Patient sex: F
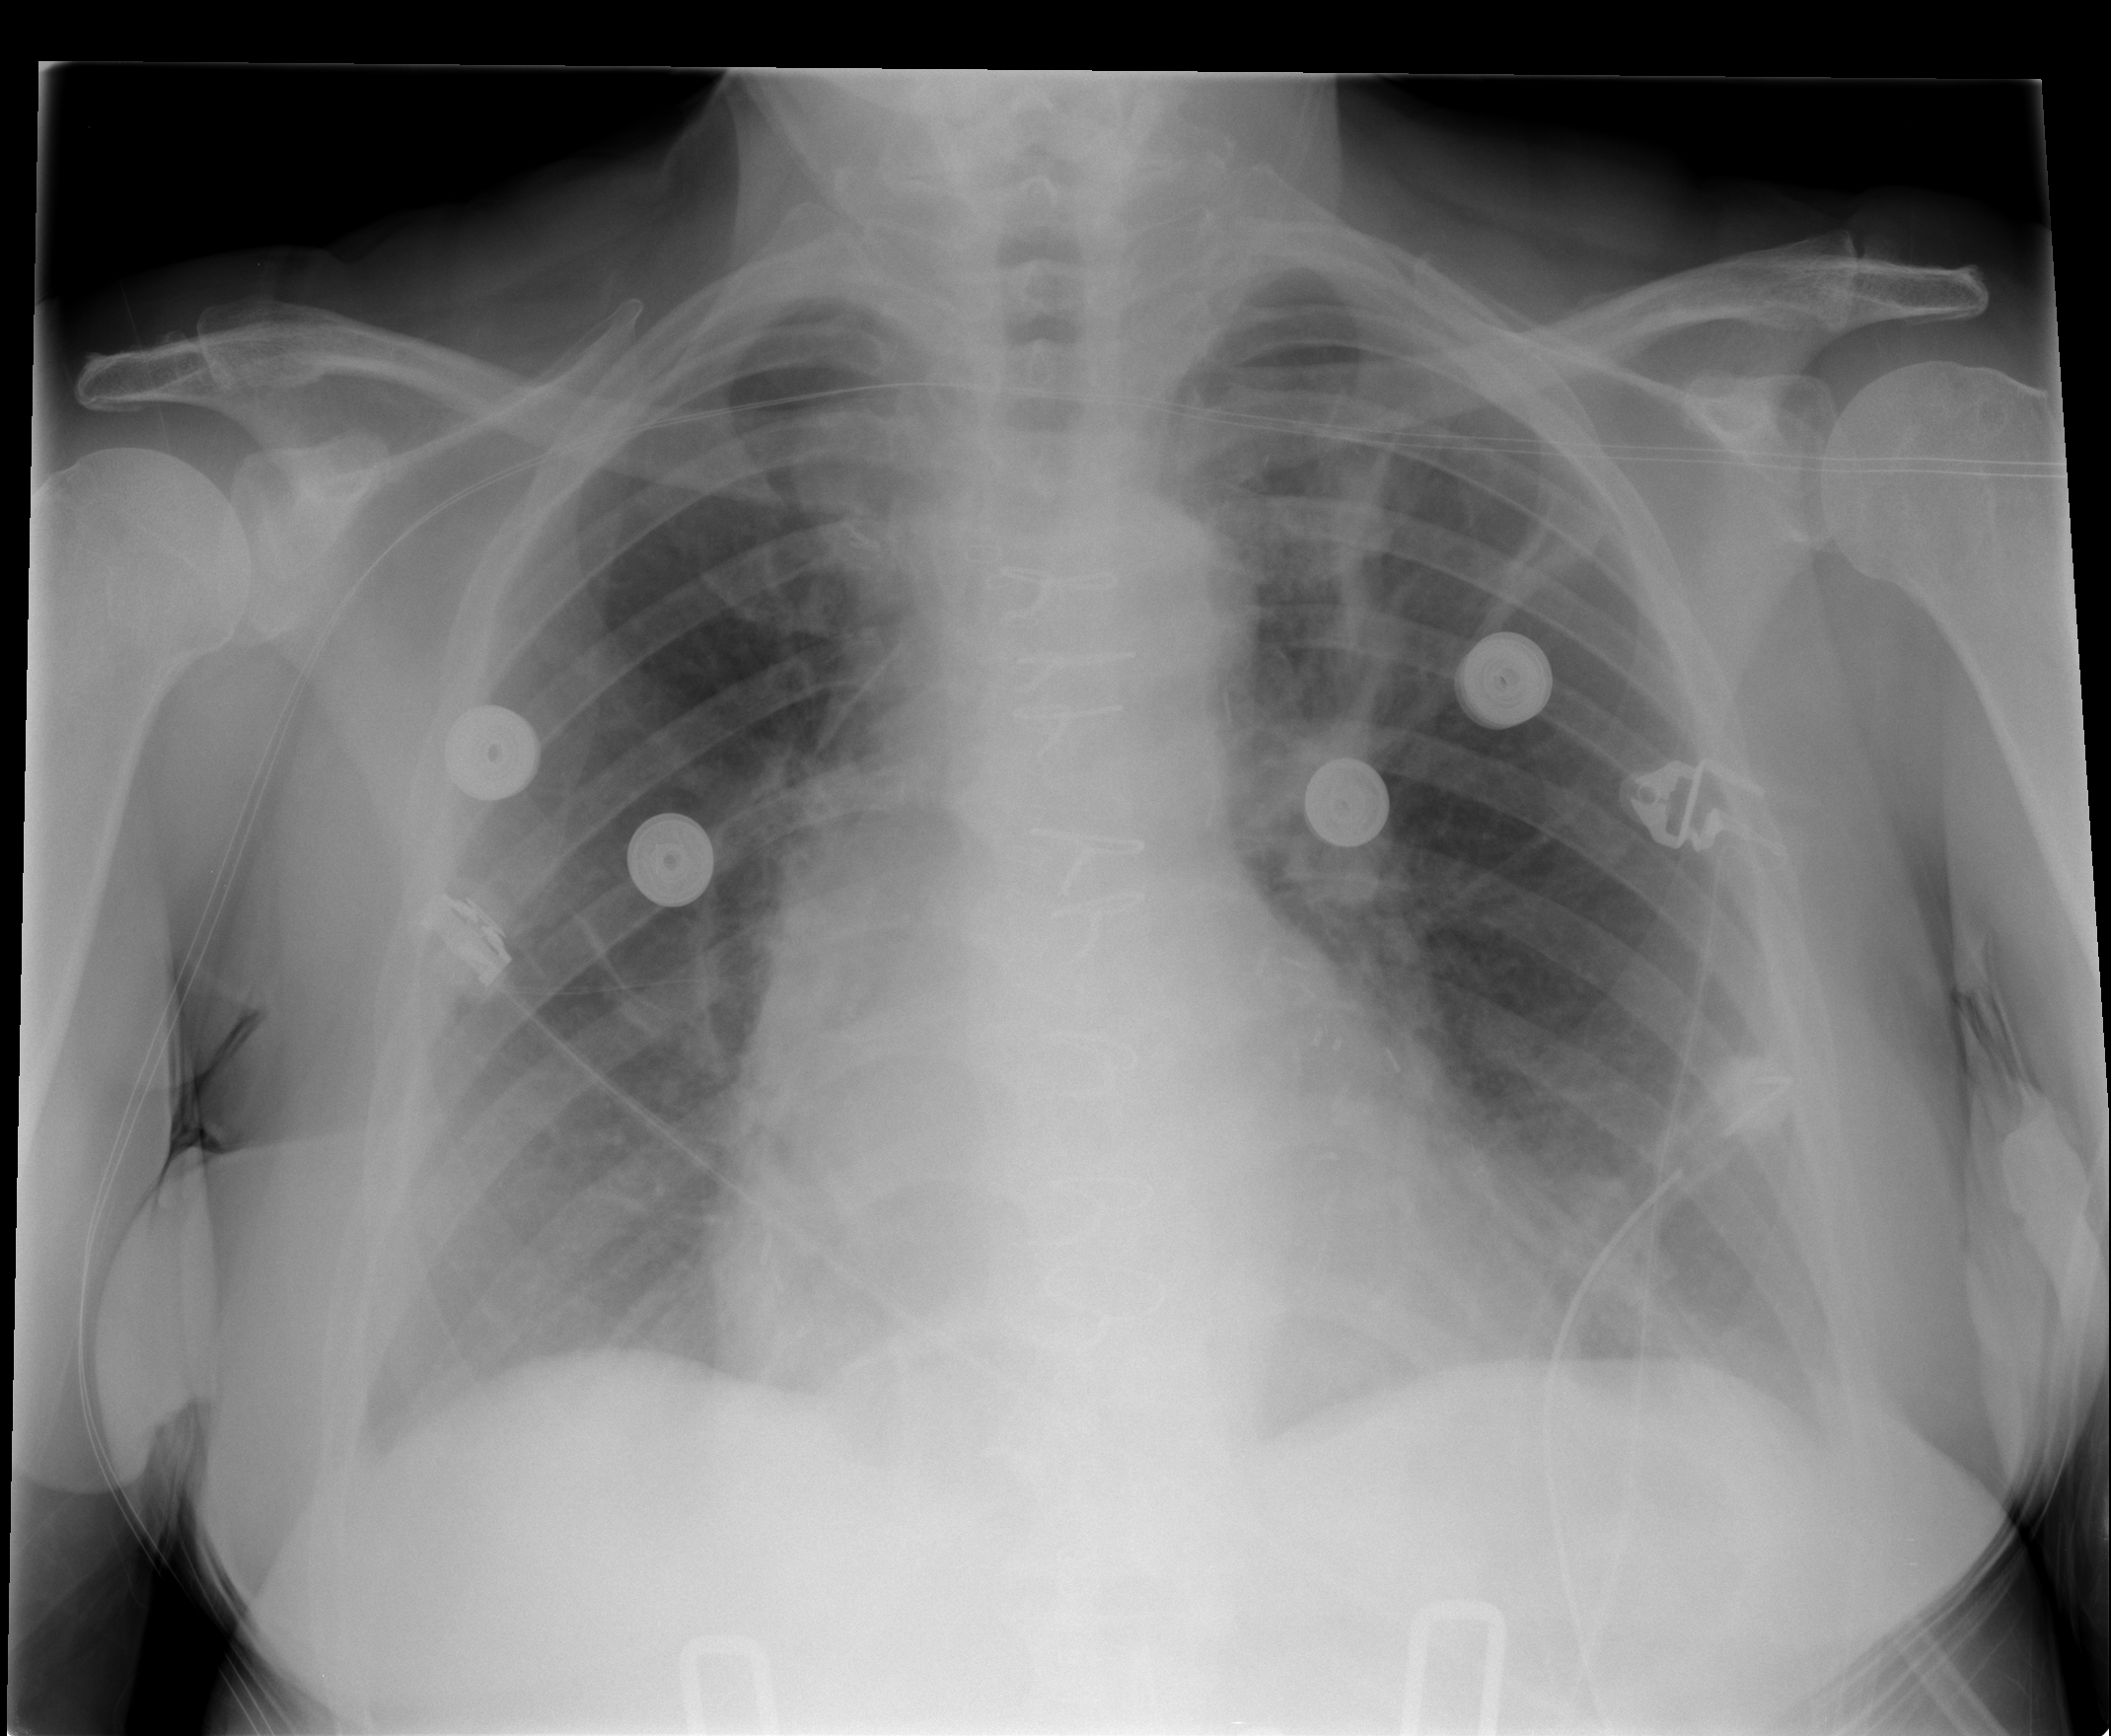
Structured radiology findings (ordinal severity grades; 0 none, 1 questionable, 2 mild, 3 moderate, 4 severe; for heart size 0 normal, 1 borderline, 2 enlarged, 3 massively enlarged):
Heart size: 1
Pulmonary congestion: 2
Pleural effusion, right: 1
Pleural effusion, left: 1
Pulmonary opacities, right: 0
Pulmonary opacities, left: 0
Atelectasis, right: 1
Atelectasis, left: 2